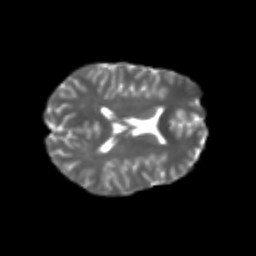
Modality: T2w
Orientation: axial
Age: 24
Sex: female
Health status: healthy
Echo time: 0.074 s